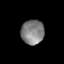
Tissue: lung
Cell type: Others
Senescence score: 0.5526
Nuclear area (px): 553
Mean DAPI intensity: 128.237